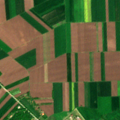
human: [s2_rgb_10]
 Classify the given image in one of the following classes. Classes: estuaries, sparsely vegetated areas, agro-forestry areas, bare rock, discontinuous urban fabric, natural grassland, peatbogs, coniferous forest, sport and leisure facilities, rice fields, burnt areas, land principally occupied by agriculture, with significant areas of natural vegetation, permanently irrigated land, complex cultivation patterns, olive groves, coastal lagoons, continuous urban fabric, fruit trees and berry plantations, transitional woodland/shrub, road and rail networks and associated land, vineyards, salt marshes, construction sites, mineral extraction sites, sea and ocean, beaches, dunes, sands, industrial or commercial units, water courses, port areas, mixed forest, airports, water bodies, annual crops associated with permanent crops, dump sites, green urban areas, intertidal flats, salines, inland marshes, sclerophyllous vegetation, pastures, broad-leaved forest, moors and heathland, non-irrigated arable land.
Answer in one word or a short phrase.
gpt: industrial or commercial units, non-irrigated arable land